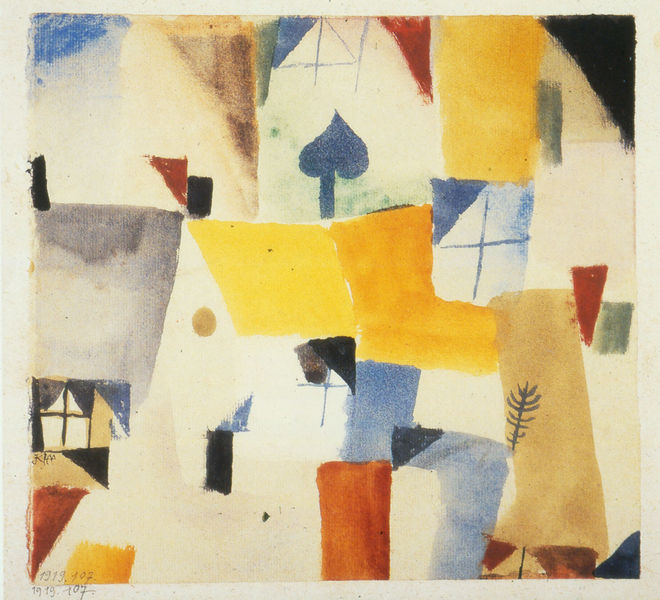
Titel: Fenster
Künstler: Paul Klee
Institution: Privatbesitz
Schlagwörter: baum, blau, aquarell, dreieck, gelb, grün, kirchturm, ocker, stadt, fenster, grau, schwarz, weiss, dach, gebäude, haus, rot, beige, vorhang, kirche, blatt, hellblau, abstrakt, dächer, sigantur, rechteck, herz, klee, paul klee, tunesien, konkret, fwnster, 1919, beige+